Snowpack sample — Loveland Pass, Silver Plume, Colorado, USA (1/12/25, 11:40 AM MST)
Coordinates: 39.66, -105.88
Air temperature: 7 °F
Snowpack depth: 140 cm
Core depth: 10 cm
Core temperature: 41 °F
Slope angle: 11°, slope face: 30°
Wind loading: high
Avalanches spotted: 2
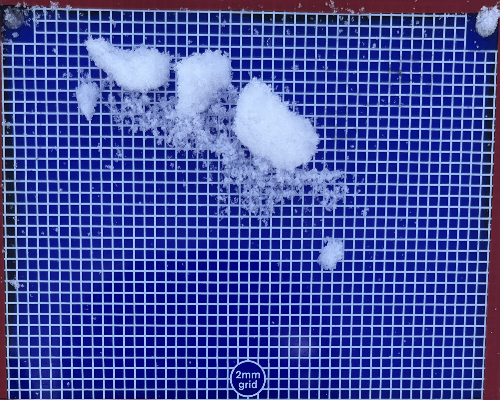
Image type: profile
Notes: Pilot using slightly modified coring method that took too large segment for snow profile picturing, advised not to use in higher level models. Two avalanche on south face nearby, partially cloudy with light snow in the last 24 hours. Lots of wind loading on eastern features.